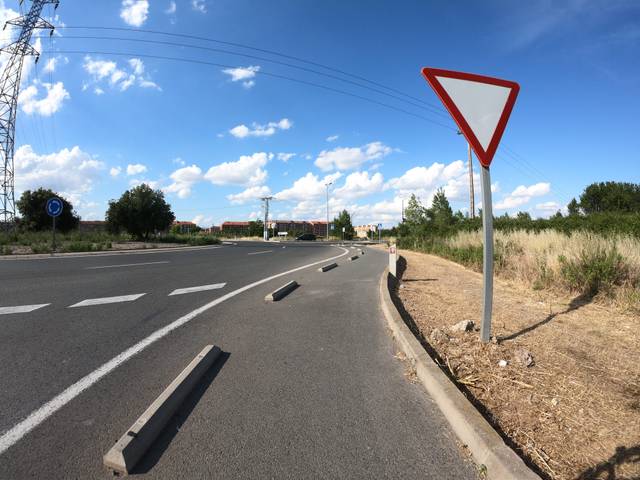
Region: Spain
Coordinates: 42.451, -2.435